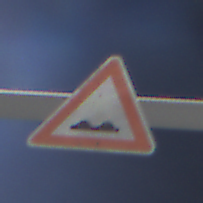
Verkehrszeichen: UnebeneFahrbahn
Umgebung: Outdoor, Urban
Tageszeit: Night
Wetter: PartlyCloudy
Licht: Artificial
Jahreszeit: NotSpecified
Kontrast: HighContrast